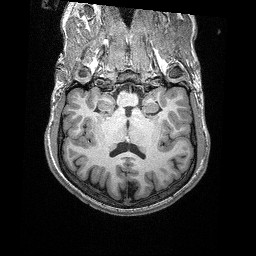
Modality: T1w
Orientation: sagittal
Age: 24
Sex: male
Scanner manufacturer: siemens
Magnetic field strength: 3 T
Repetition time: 2.4 s
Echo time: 0.03 s